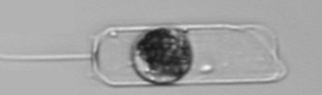
Label: Ditylum_brightwellii